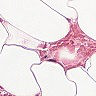
Metastatic tissue present: no